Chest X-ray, PA view. Patient: 37 years old, sex F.
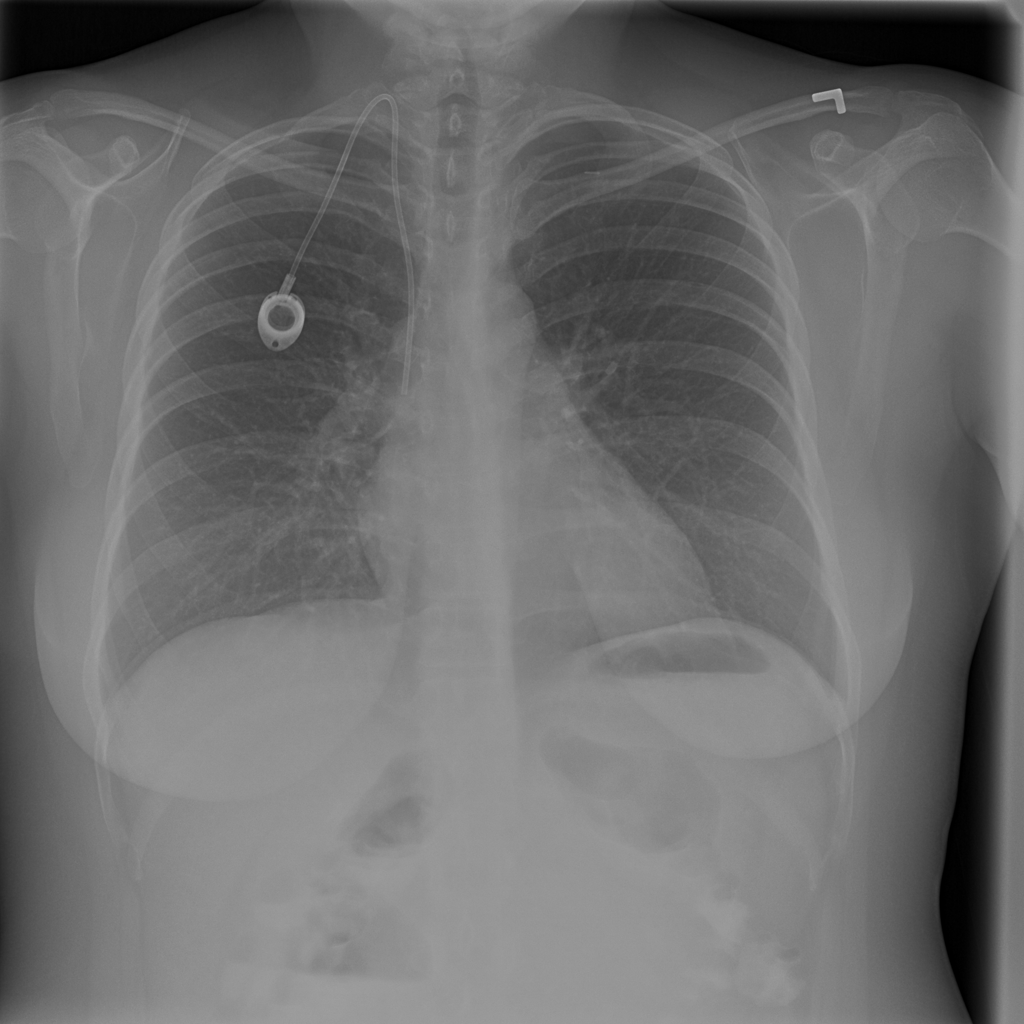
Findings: No Finding